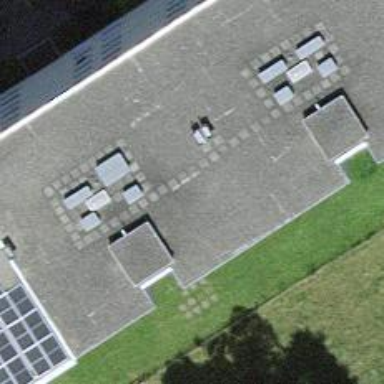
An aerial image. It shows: Building with apartments and flat roof.